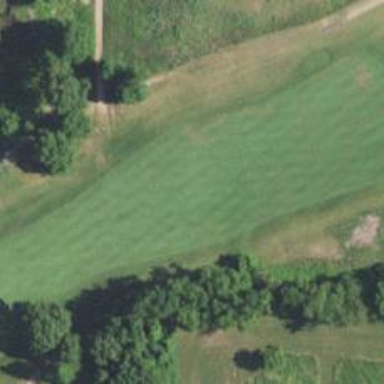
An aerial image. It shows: Golf hole.